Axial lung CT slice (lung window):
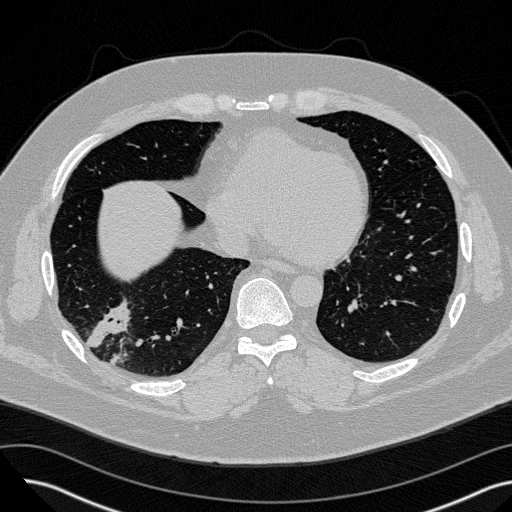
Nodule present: no